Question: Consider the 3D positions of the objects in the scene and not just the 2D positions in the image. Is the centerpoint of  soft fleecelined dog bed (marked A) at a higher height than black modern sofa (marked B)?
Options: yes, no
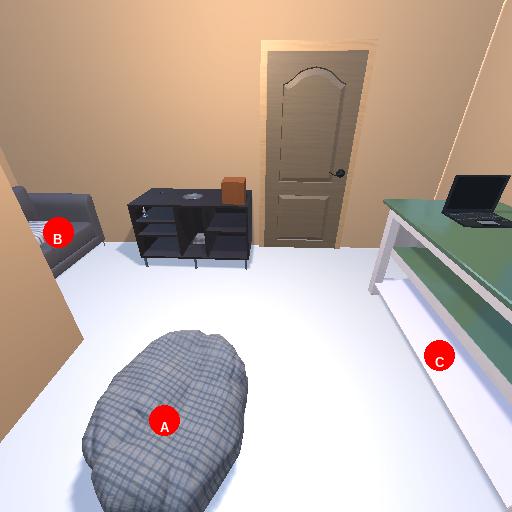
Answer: yes